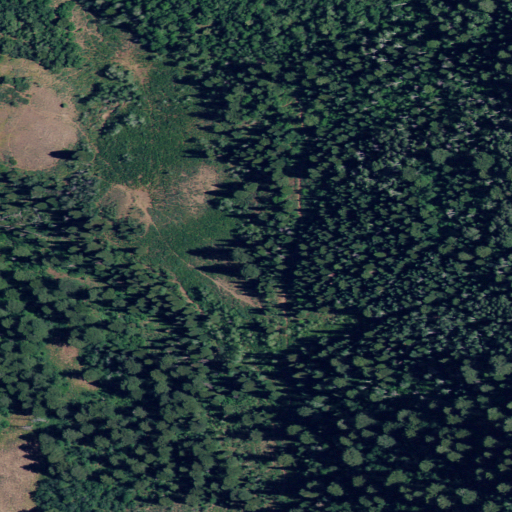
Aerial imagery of depression(s) in Idaho named Horse Basin containing deciduous forest, evergreen forest, and shrub